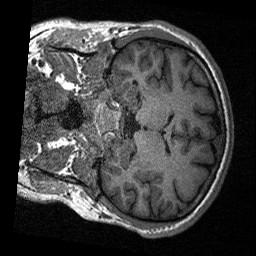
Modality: T1w
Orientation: coronal
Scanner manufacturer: siemens
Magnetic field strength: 3 T
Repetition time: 2.3 s
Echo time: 0.00226 s